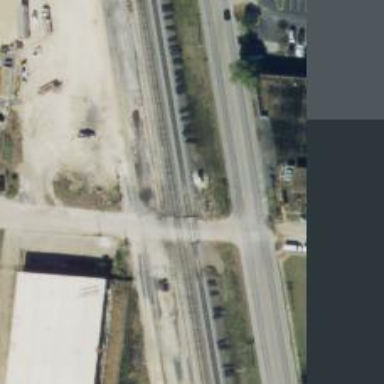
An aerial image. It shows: Railway level crossing.